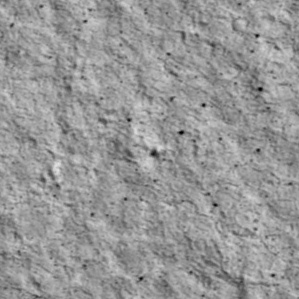
Label: non_frost